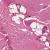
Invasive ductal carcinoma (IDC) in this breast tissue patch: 0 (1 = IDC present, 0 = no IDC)